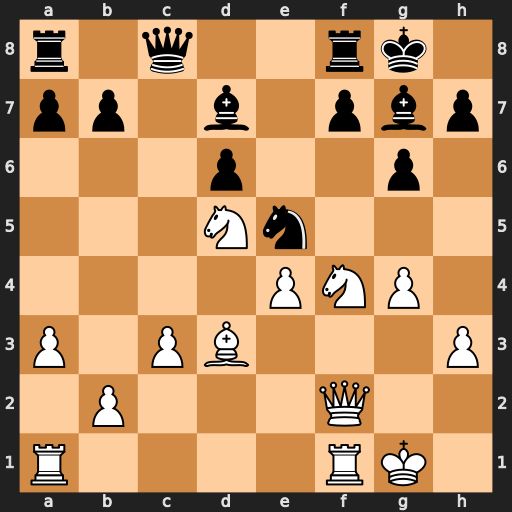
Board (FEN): r1q2rk1/pp1b1pbp/3p2p1/3Nn3/4PNP1/P1PB3P/1P3Q2/R4RK1
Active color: w
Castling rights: -
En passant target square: -
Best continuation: Ne7+ Kh8 Nxc8